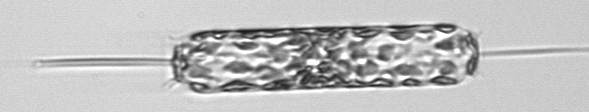
Label: Ditylum_brightwellii